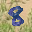
Label: 8